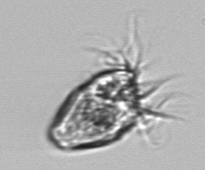
Label: Strombidium_morphotype1